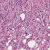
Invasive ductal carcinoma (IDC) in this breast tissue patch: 1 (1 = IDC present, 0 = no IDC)